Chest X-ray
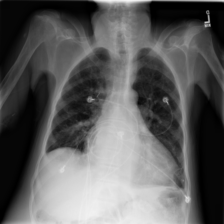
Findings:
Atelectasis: negative
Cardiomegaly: positive
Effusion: negative
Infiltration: negative
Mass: negative
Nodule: negative
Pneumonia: negative
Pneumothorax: negative
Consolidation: negative
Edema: negative
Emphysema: negative
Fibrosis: negative
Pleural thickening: negative
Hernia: negative